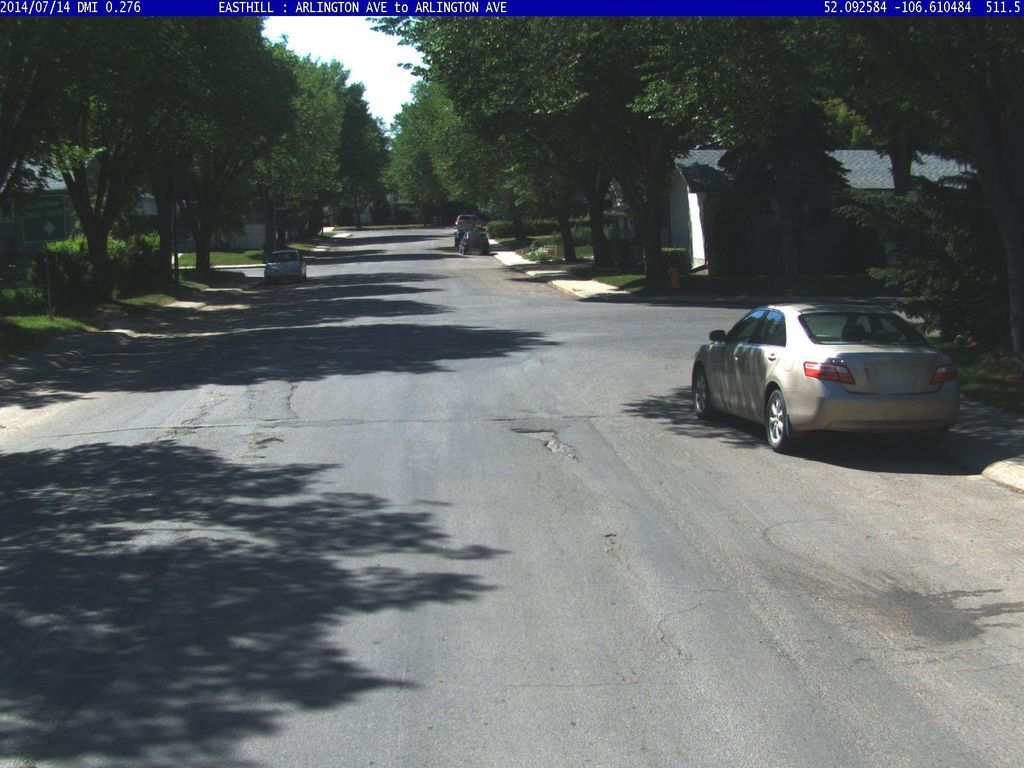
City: saskatoon